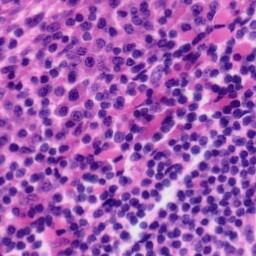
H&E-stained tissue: Tonsil